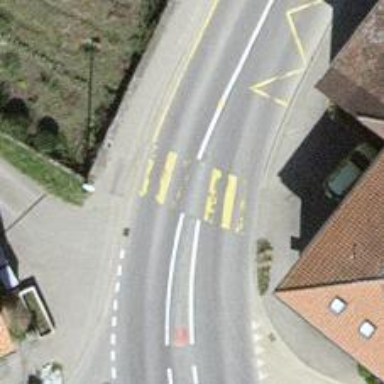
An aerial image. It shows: Zebra crossing on the road.